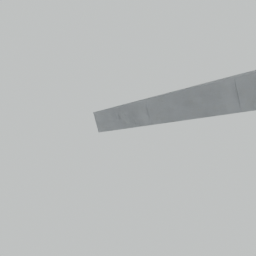
Label: architecture